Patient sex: M
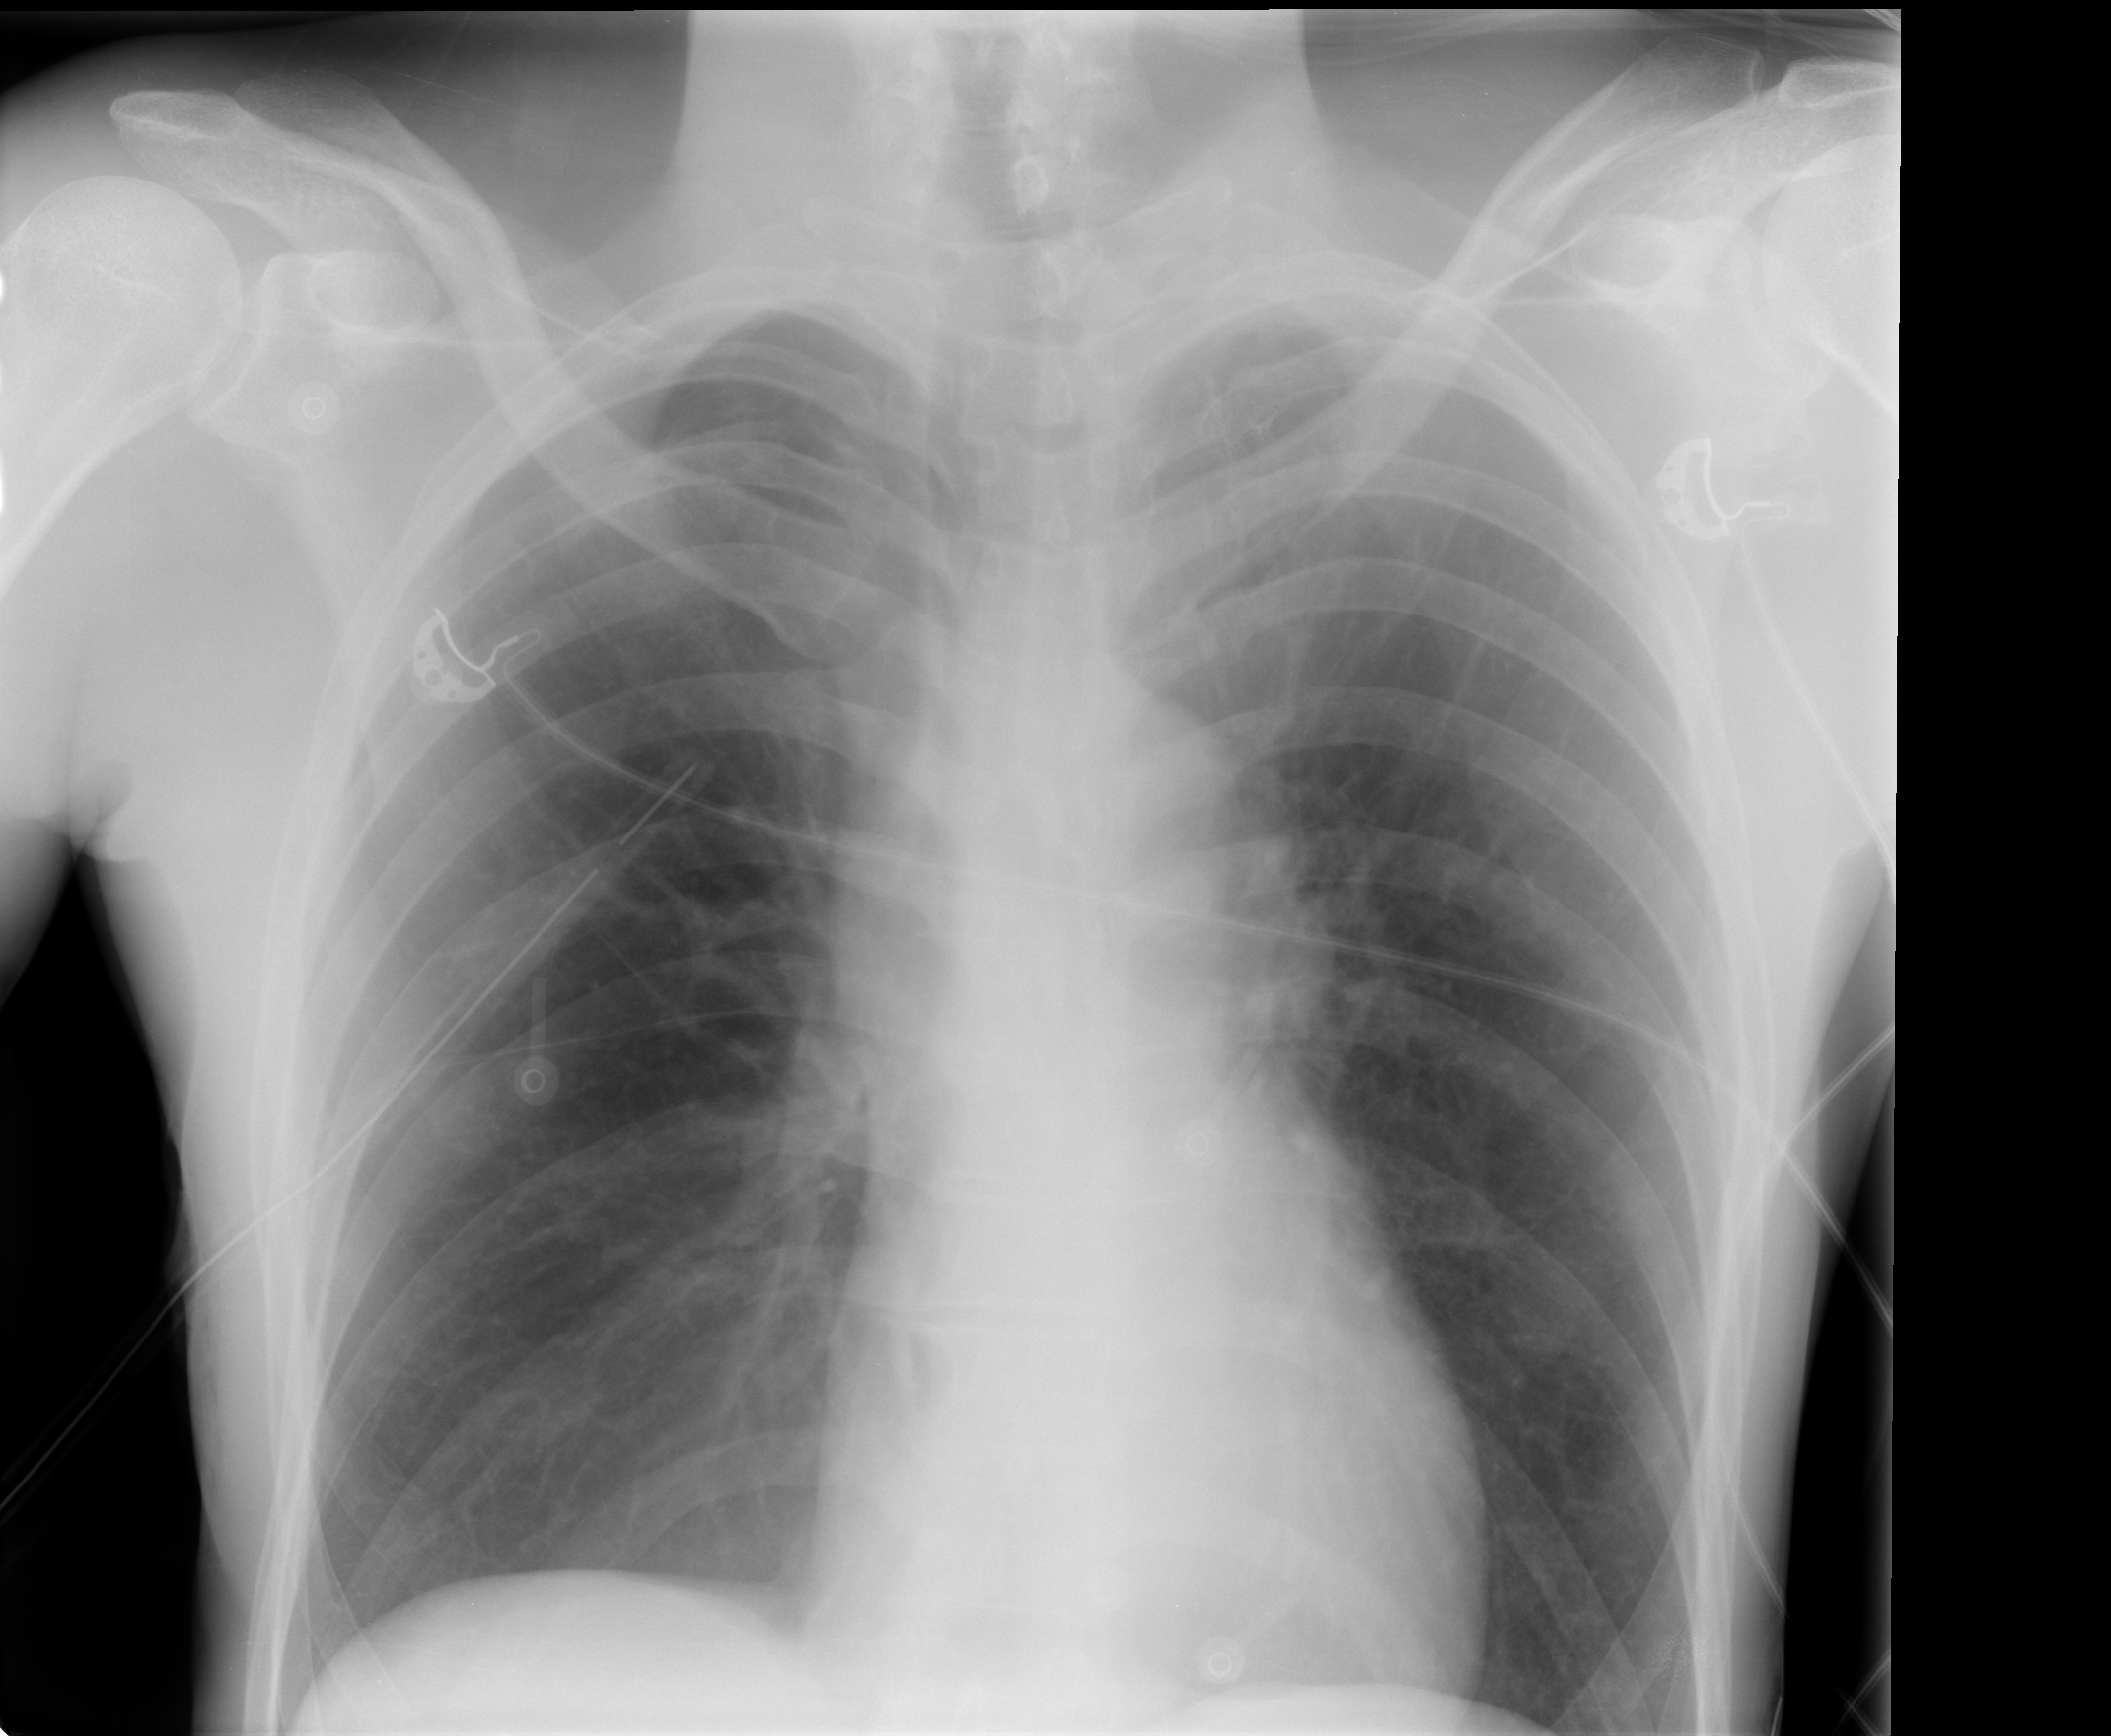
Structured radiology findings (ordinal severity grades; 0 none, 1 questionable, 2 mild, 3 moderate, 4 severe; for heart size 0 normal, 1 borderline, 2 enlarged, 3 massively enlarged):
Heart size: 0
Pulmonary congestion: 0
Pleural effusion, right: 0
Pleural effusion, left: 0
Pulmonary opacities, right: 0
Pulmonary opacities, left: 0
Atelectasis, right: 1
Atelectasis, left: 0